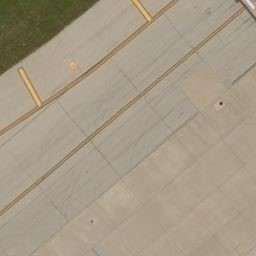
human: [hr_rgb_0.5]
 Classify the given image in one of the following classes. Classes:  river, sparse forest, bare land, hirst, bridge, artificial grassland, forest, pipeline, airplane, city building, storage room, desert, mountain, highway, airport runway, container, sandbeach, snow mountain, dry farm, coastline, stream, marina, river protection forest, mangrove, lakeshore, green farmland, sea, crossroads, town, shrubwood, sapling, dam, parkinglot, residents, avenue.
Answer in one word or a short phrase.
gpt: airport runway